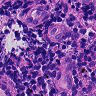
Metastatic tissue present: no